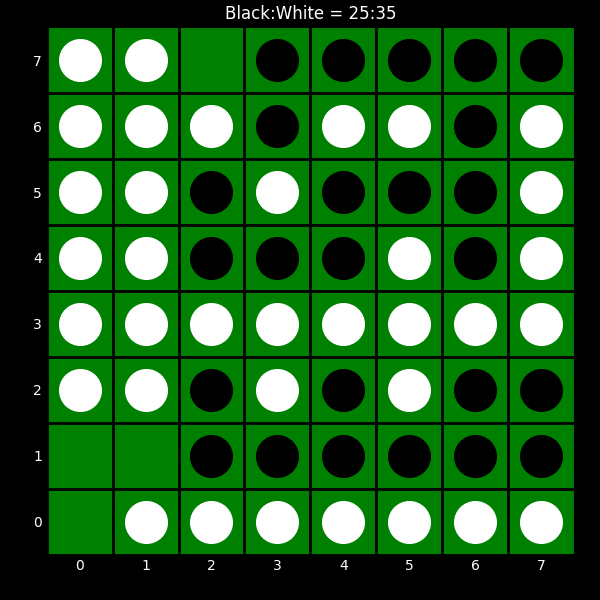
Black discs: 25
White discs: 35